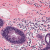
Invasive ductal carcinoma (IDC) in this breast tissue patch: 0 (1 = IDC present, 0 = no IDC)